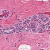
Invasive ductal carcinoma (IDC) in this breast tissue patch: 0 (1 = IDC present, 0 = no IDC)